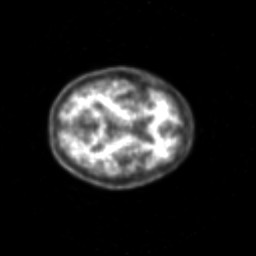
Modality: PET
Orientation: axial
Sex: female
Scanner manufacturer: siemens